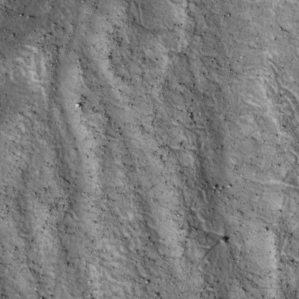
Label: non_frost